Question: The following is a scheme for a databse in an object-oriented setting. Every relation becomes a collection of objects. A Student is a person and a Faculty is also a person. These are shown as directed edges labeled "isa". All other directed edges show reference attributes. Note that PreReq attribute in Course is a set of references.

This is the query I need to write: For each classification, list the number of students and average GPA. The query can not use constants, such as "Freshman". In the output, each tuple should consist of Classification, NumOfStudents, and AvgGPA.
I think I would be able to do this if I could use the constants. I think some kind of foreach would work for the classification, but I can not figure out how to do this. Note that the query should just be written using basic mysql syntax.
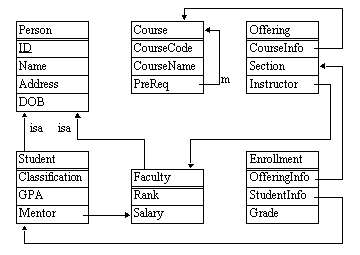
Answer: Try this:
'''
SELECT Classification, COUNT(*), AVG(GPA)
FROM Student
GROUP BY Classification
'''
It looks like there should be some foreign keys because the Person table might need to be joined, but I don't see them in the design. At least the group by and avg and count functions should get you going down the right path.